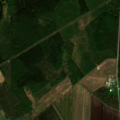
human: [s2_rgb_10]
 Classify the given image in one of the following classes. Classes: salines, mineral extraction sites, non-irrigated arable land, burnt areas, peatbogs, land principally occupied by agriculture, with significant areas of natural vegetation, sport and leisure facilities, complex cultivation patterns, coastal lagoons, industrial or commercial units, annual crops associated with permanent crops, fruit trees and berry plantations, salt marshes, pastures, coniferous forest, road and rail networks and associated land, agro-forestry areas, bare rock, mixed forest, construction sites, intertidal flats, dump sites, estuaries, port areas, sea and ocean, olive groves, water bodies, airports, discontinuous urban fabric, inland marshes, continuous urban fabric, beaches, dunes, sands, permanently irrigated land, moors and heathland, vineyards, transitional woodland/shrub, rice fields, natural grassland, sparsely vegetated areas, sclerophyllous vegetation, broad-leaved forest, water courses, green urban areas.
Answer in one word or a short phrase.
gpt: non-irrigated arable land, mixed forest, transitional woodland/shrub